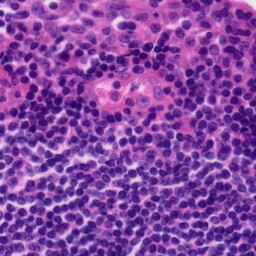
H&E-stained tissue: Tonsil